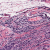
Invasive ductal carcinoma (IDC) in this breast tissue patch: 1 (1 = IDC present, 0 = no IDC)